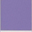
Piece: xx